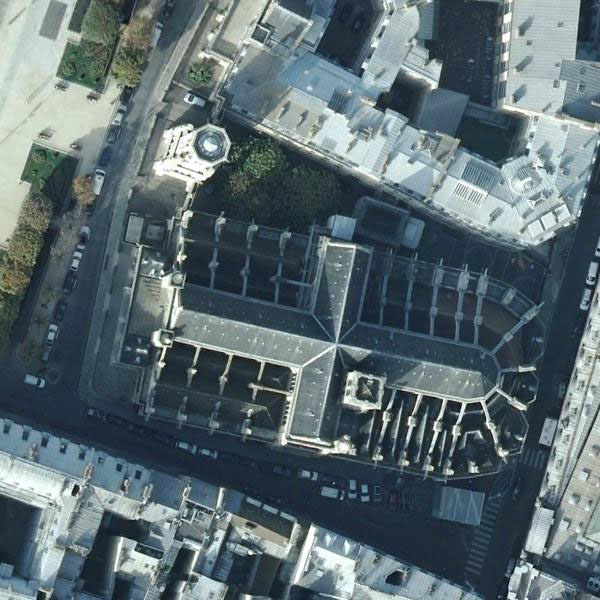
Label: Church